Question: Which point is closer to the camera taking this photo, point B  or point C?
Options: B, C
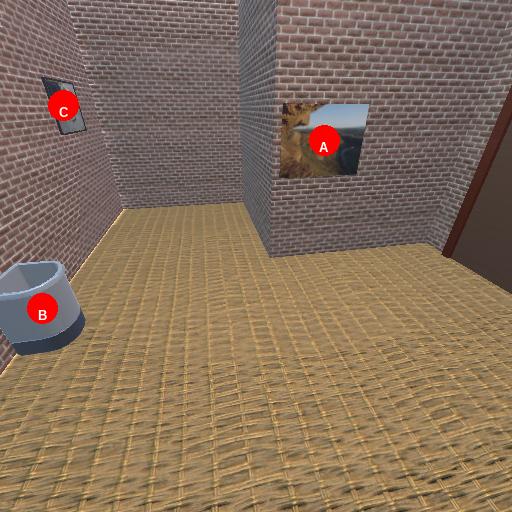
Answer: B